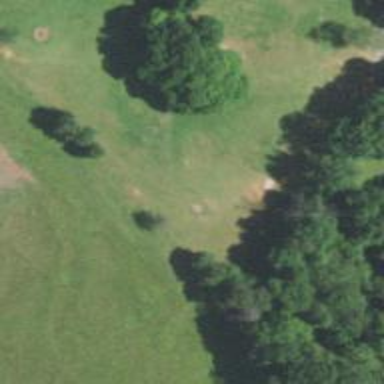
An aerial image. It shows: Disc golf basket.